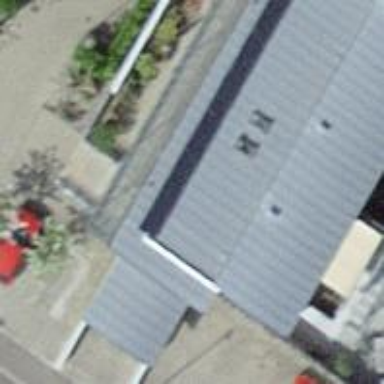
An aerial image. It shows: Parking entrance.